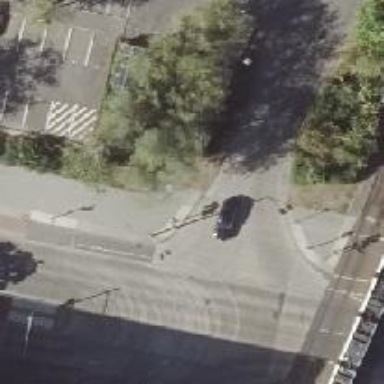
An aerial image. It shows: Footway with concrete surface.